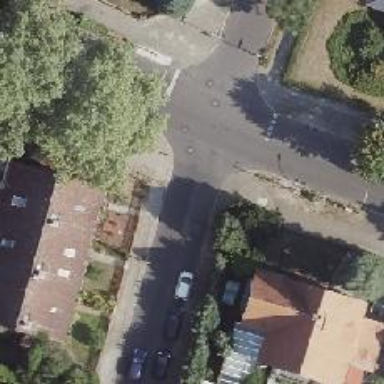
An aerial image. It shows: Road with "give way" sign.